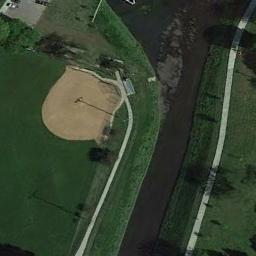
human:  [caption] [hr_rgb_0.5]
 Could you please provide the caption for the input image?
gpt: There is a baseball diamond in the grass next to the road .

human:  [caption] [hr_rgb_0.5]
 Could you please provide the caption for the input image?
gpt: A baseball diamond next to a road and some trees beside .

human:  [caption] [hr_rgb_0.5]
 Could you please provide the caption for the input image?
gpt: There are neat rows of houses near the baseball field .

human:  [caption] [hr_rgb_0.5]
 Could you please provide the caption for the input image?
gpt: There is a baseball diamond in the middle of grass by the road .

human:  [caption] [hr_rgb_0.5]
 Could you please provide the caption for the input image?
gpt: There is a road next to the baseball diamond .